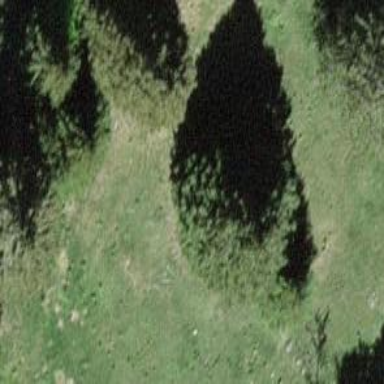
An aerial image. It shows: Needle-leaved tree in natural setting.